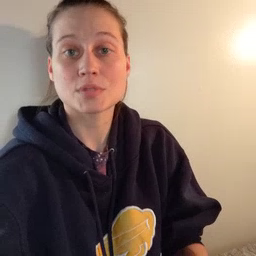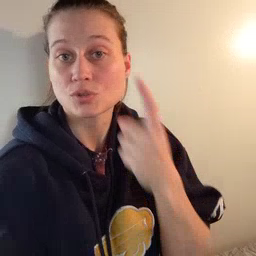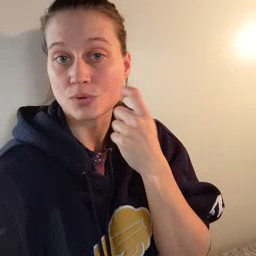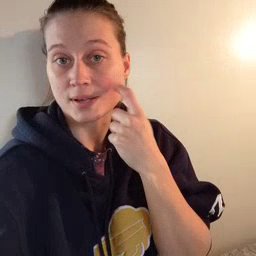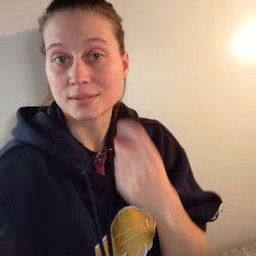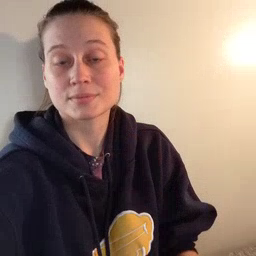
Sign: cry